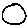
Label: circle